Aerial crown-view tile of a tropical tree (Barro Colorado Island, Panama), acquired 20250317:
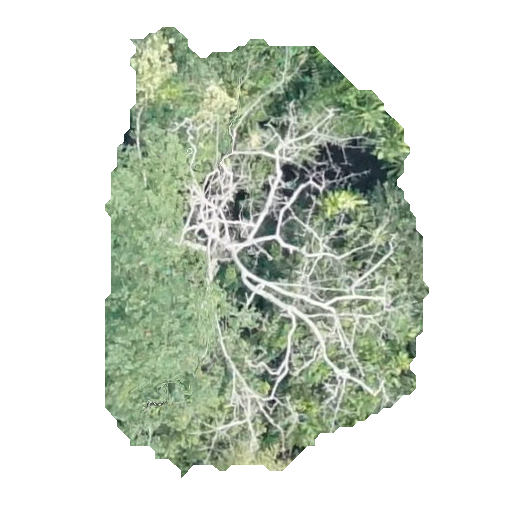
Species: Hieronyma alchorneoides
GBIF accepted scientific name: Hieronyma alchorneoides
Crown area: 169.223 m²